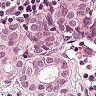
Metastatic tissue present: yes